Question: The possible outline styles that I know of are shown below.
- - - - - - - -
None of these puts an outline around an input element like shown below:

With what CSS stylling can someone style an input element like shown above?
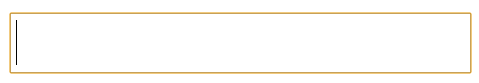
Answer: it looks like a browser default behavior, but you can fake it with css3 'box-shadow'
<URL>
or with your colours:
<URL>
or with bonus focus animation:
<URL>